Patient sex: M
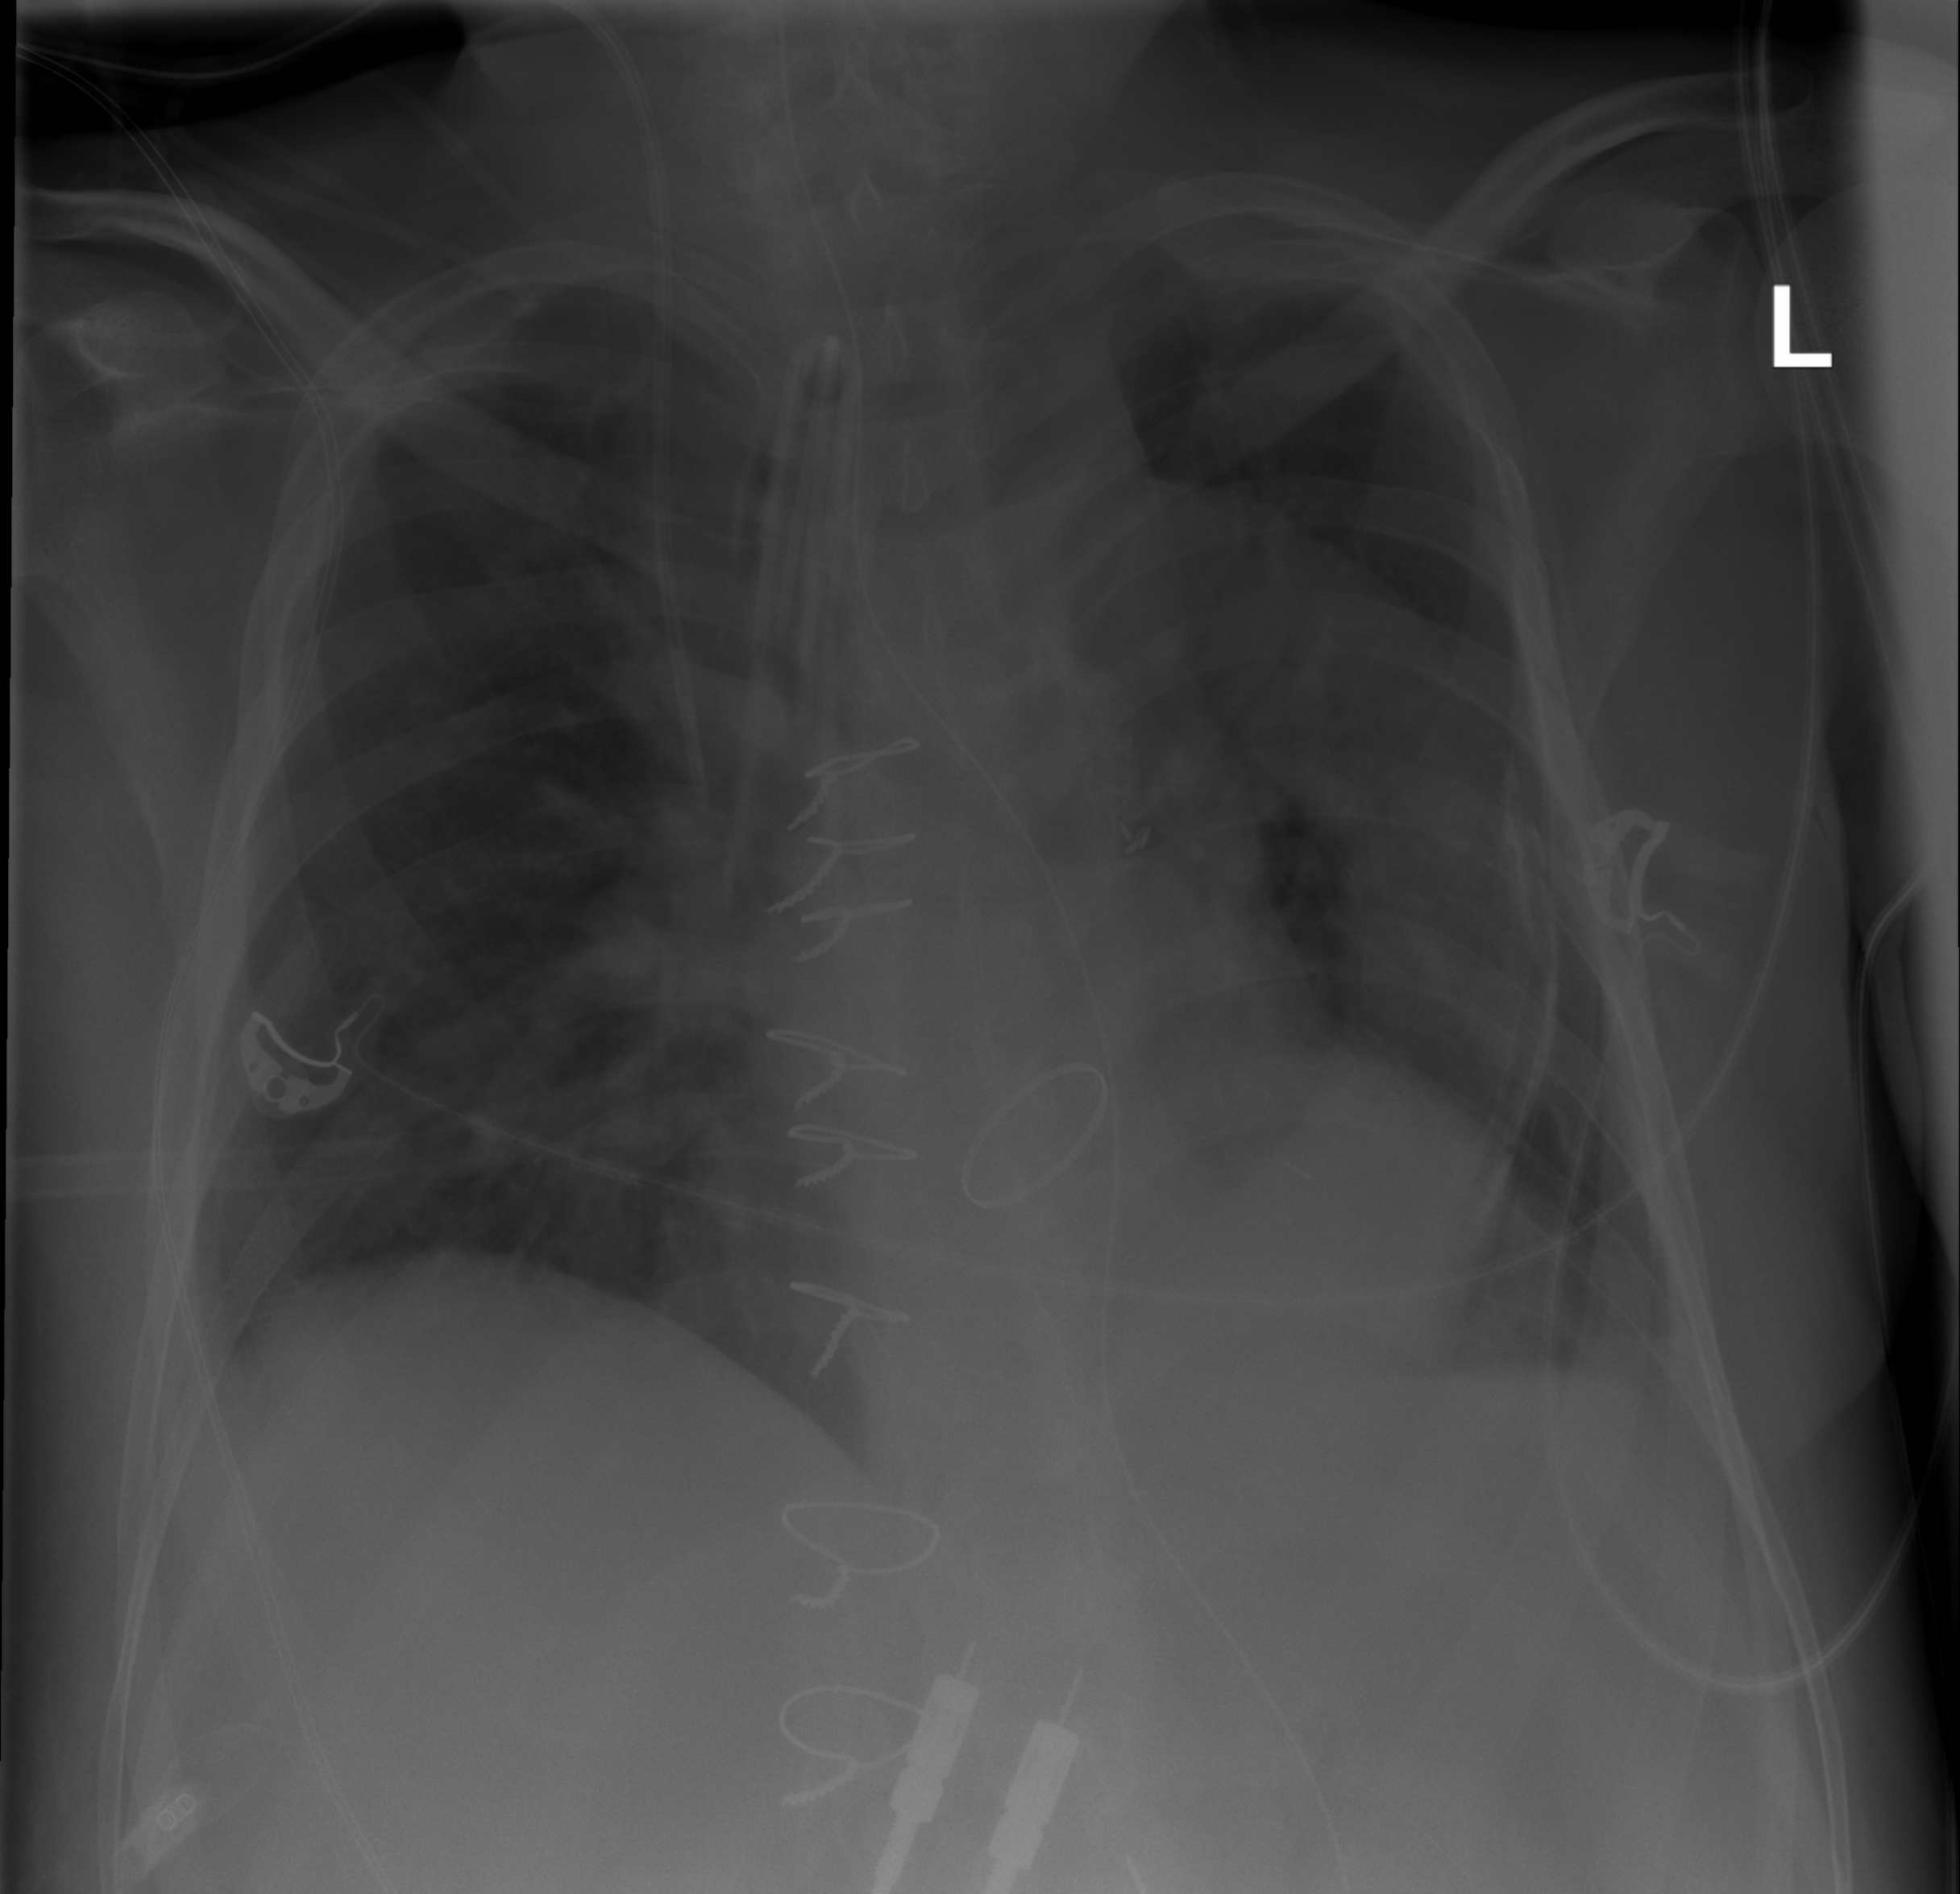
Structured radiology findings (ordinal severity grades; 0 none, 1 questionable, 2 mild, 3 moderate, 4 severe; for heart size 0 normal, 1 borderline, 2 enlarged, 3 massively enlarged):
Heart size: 0
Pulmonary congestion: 2
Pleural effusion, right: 0
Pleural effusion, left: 2
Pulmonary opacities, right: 2
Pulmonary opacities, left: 2
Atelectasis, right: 0
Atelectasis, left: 0